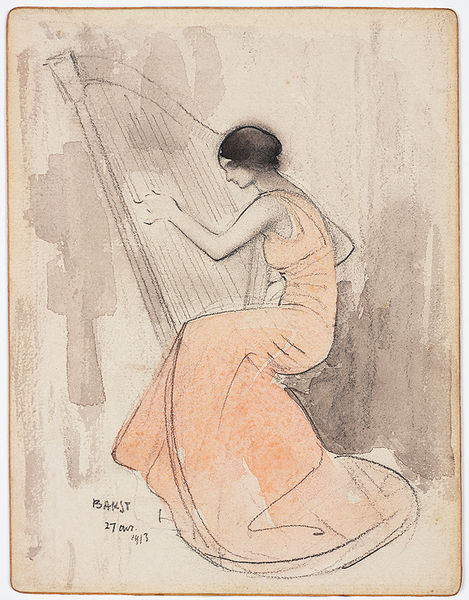
Titel: A Woman Playing the Harp, A Woman Playing the Harp
Künstler: Leon Bakst
Standort: Amherst (Massachusetts, USA)
Institution: Mead Art Museum, Amherst College
Schlagwörter: hands, red, white, arm, black, dress, female, grey, hair, sit, woman, pink, print, brown, hand, harp, orange, costume, drawing, illustration, sketch, lean, model, peach, instrument, music, neck, ink, watercolor, watercolour, beauty, pastel, musician, fingers, chalk, wash, elegant, paint, black hair, playing, train, clothing, pretty, player, performer, red dress, strings, twentieth century, signed, bakst, cress, elbow, minimalist, minimalisti, costime, red dree